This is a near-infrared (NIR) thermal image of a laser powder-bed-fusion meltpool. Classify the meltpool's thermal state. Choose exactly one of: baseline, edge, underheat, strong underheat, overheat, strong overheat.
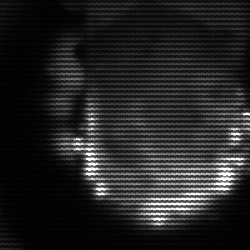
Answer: baseline